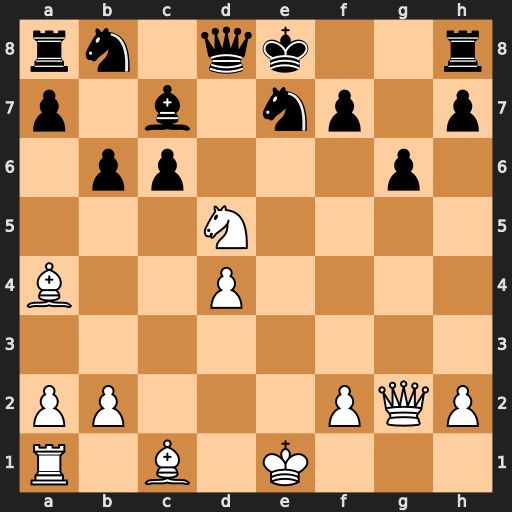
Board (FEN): rn1qk2r/p1b1np1p/1pp3p1/3N4/B2P4/8/PP3PQP/R1B1K3
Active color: w
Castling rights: Qkq
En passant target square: -
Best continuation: Nf6+ Kf8 Bh6#